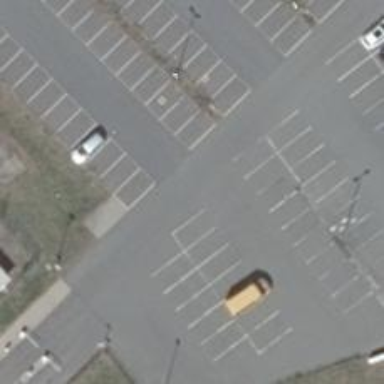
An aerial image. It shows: Asphalt parking aisle road.